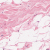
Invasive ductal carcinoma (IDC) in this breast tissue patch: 0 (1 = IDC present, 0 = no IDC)